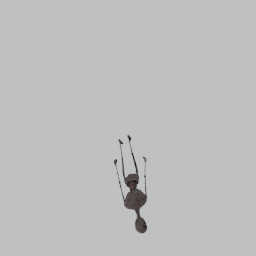
Label: people